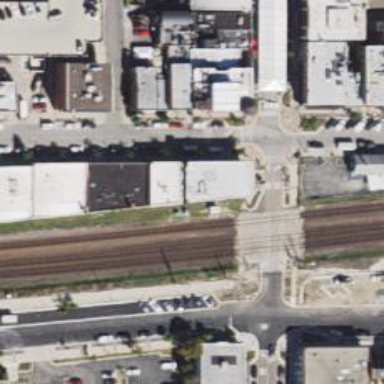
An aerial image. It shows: Railway crossing.